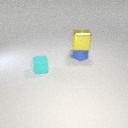
small cyan rubber cube in front of small blue rubber cube